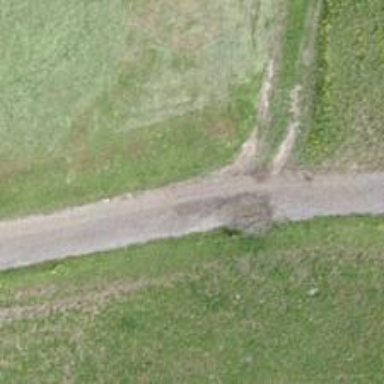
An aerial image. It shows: Track road with grade3 tracktype.